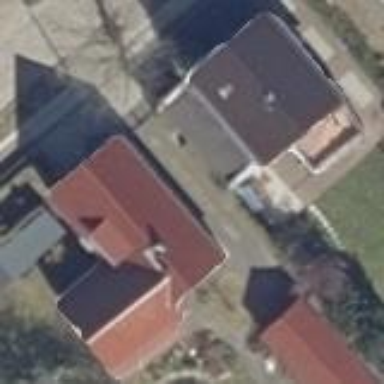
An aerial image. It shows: Detached building with gabled roof.